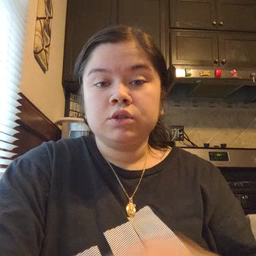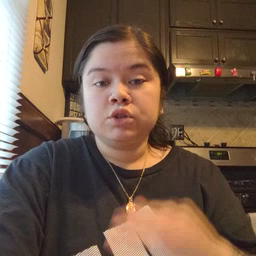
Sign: read